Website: lowes
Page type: cart
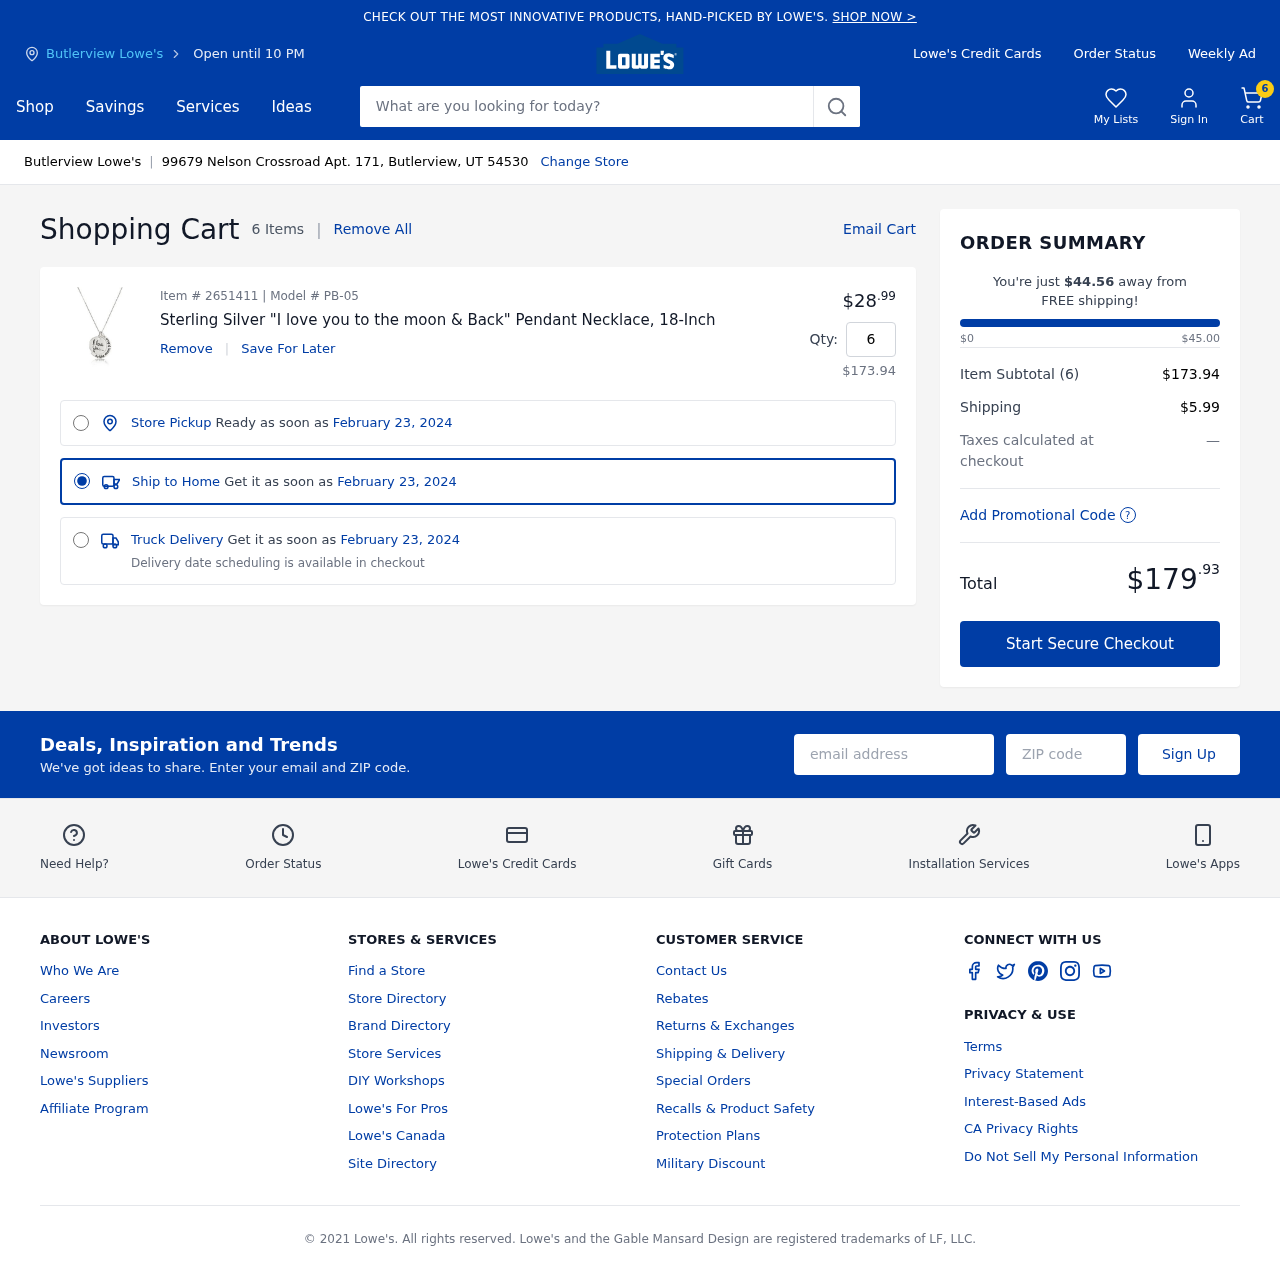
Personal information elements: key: PII_CITY
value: Butlerview Lowe's
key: PII_EMAIL
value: gmeyer@hotmail.com
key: PII_POSTCODE
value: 54530
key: PII_STREET
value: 99679 Nelson Crossroad Apt. 171
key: PII_CITY_STATE_ZIP
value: Butlerview, UT 54530
Product elements: key: PRODUCT1_NAME
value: Sterling Silver "I love you to the moon & Back" Pendant Necklace, 18-Inch
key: PRODUCT1_PRICE
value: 28.99
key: PRODUCT1_QUANTITY
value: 6
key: PRODUCT1_SUBTOTAL
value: $173.94
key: PRODUCT_ITEM_NUMBER
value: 2651411
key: PRODUCT_MODEL_NUMBER
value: PB-05
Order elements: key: ORDER_NUM_ITEMS
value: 6
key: ORDER_NUM_ITEMS
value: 6 Items
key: ORDER_DELIVERY_DATE
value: February 23, 2024
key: ORDER_SUBTOTAL
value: $173.94
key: ORDER_SHIPPING_COST
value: $5.99
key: ORDER_TOTAL
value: $179.93
Search elements: key: HEADER_SEARCH
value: What are you looking for today?